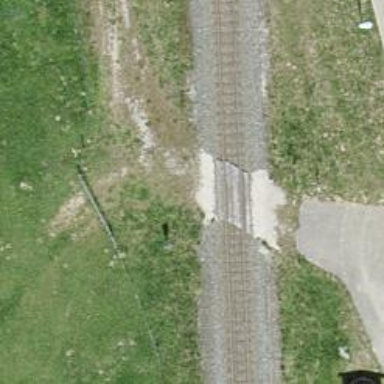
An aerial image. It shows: Railway crossing.